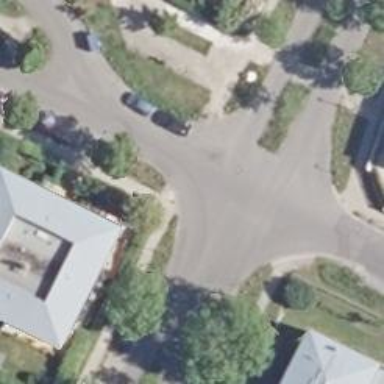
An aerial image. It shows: Residential road with asphalt surface. There is separate sidewalk and parallel street side parking lane on the right.